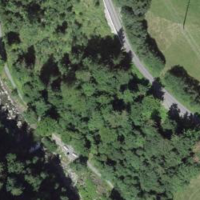
EUNIS habitat code: 41
Species observed at this site:
Nymphalis antiopa
Geum rivale
Helix pomatia